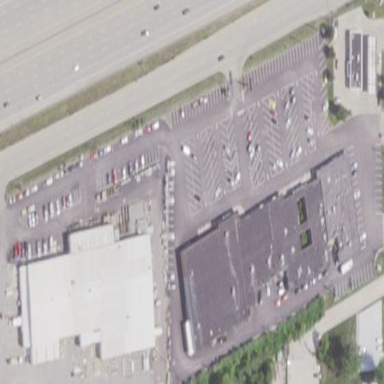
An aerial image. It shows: Retail area.